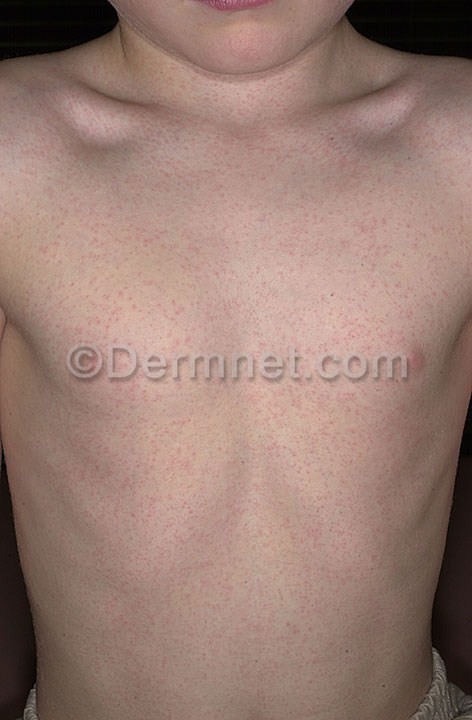
Disease: Exanthems and Drug Eruptions